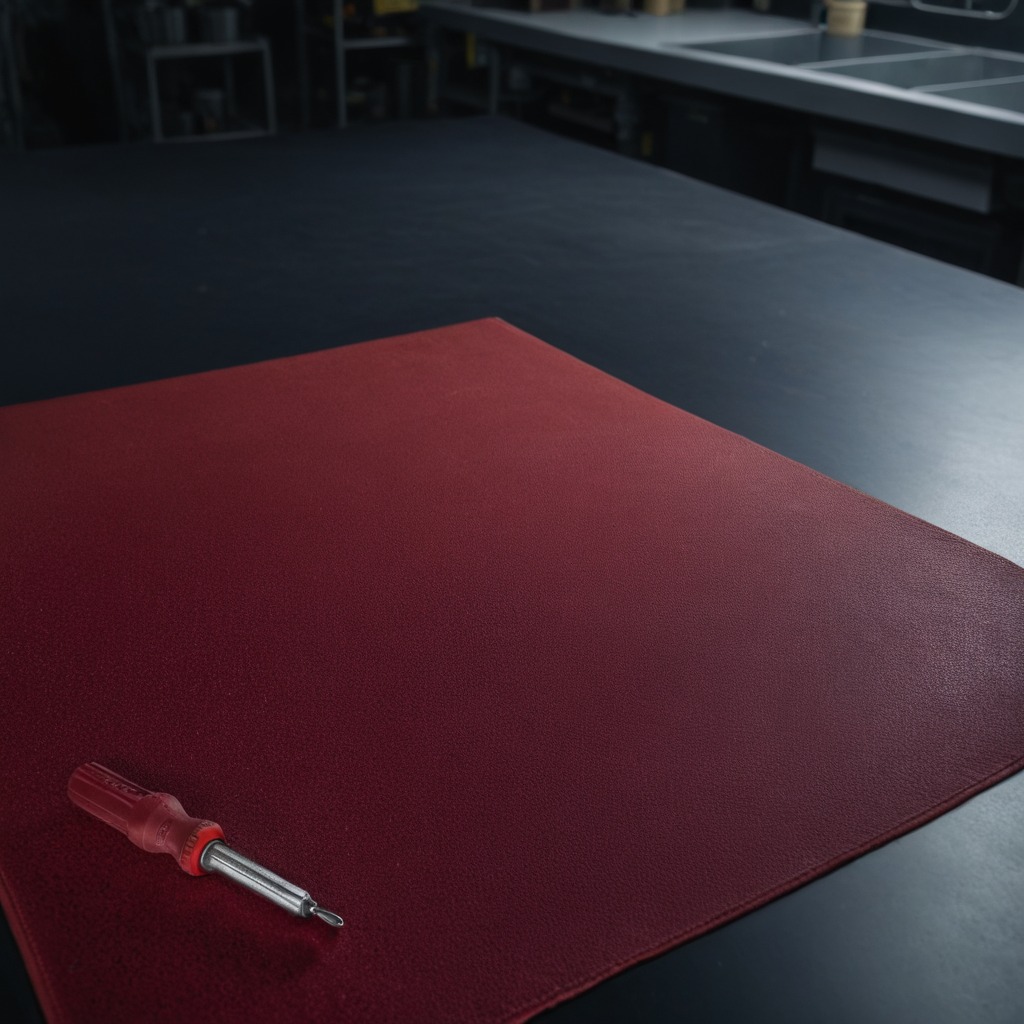
A screwdriver lies on a clean granite tabletop covered with a red rubber mat inside a workshop at night dim ambient light soft shadows worn but beneath the mat.